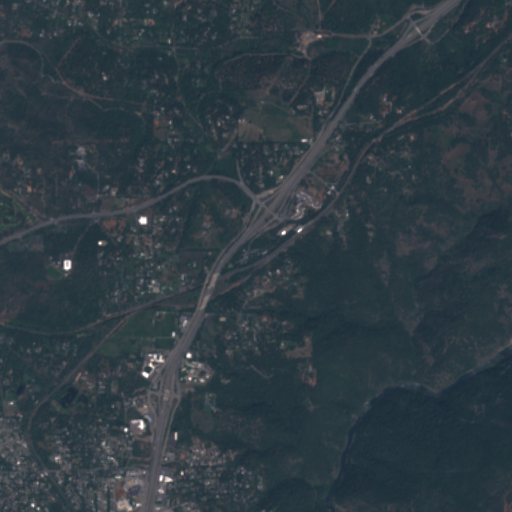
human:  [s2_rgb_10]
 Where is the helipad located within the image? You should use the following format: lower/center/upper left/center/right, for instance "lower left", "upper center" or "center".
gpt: The helipad is located in the lower center of the image.
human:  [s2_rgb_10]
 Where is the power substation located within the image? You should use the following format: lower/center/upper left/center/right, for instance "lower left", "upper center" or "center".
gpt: The power substation is located in the upper center of the image.
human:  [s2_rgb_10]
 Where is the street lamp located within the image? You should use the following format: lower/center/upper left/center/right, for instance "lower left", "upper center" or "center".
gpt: The street lamp is located in the center left of the image.
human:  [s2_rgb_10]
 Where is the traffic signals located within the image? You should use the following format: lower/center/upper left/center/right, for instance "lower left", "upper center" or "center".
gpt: The traffic signals is located in the center of the image.
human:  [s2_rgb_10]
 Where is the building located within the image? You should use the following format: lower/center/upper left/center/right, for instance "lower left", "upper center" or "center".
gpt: There is no building in the image.